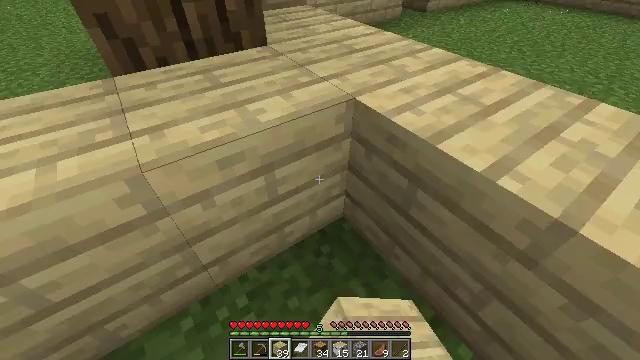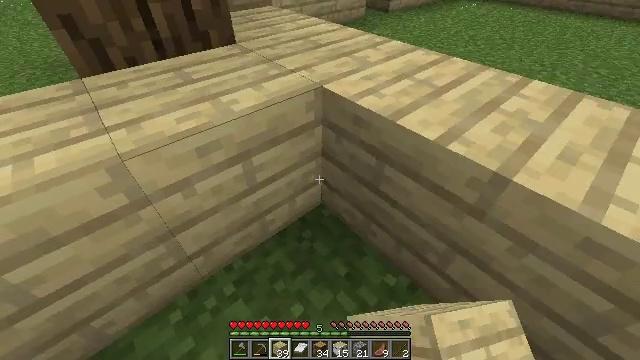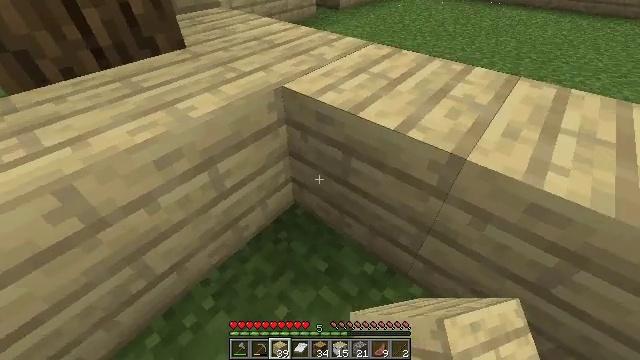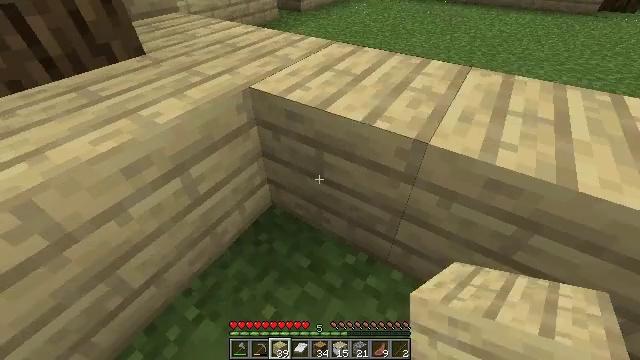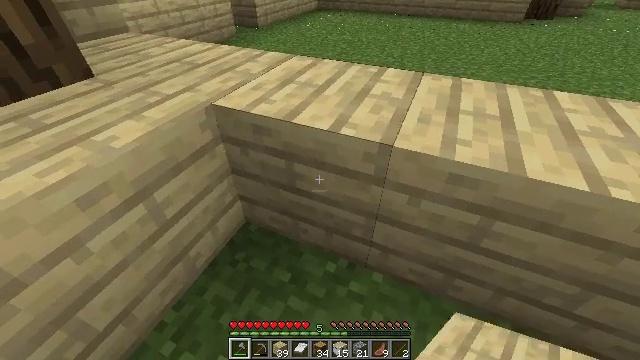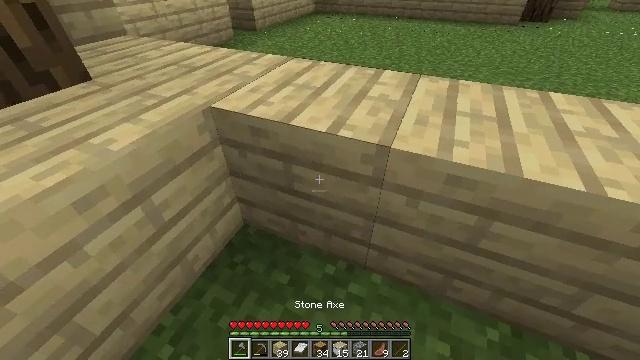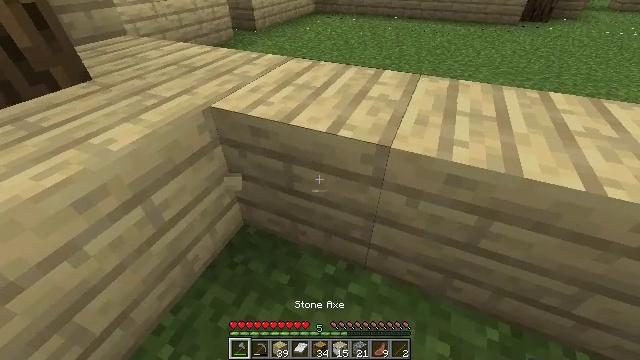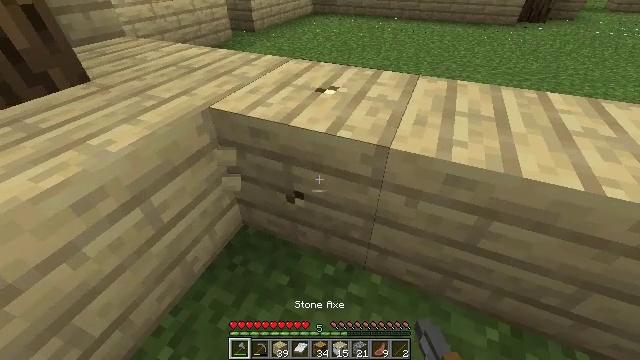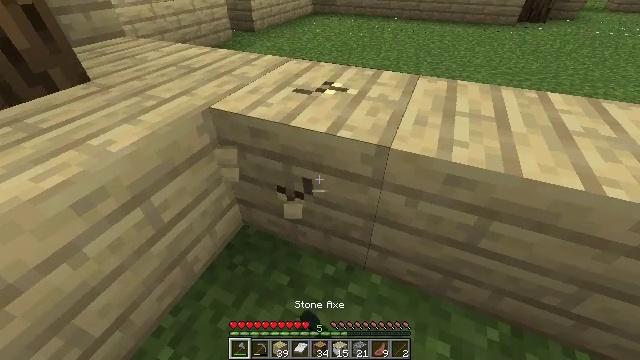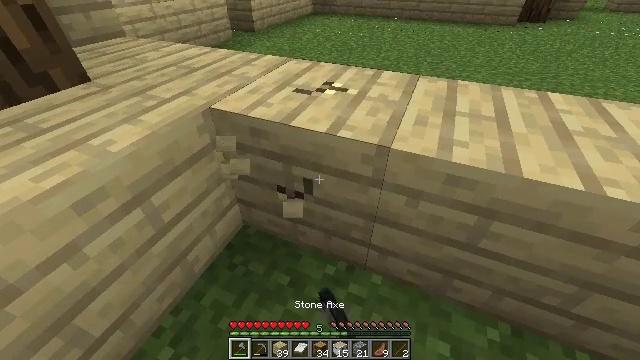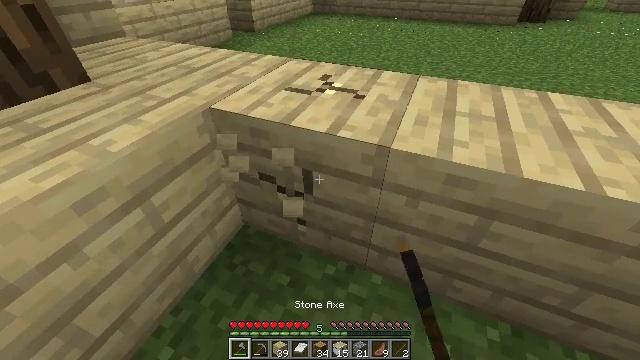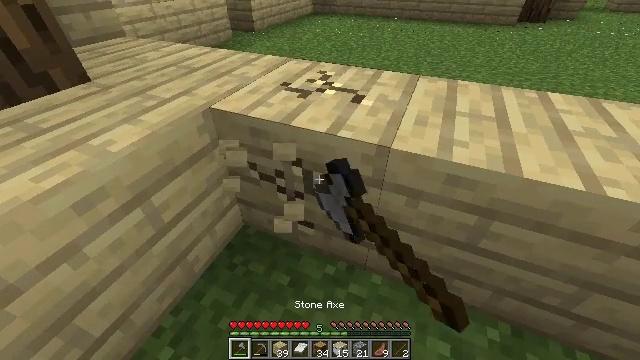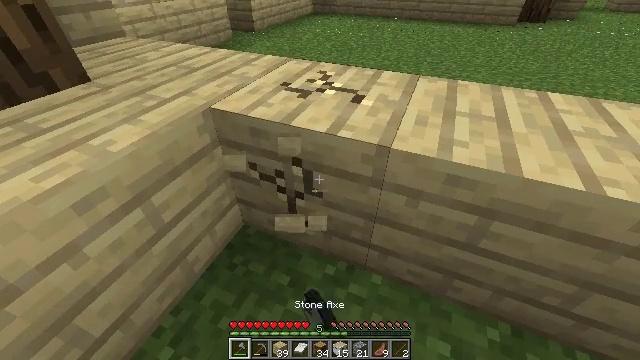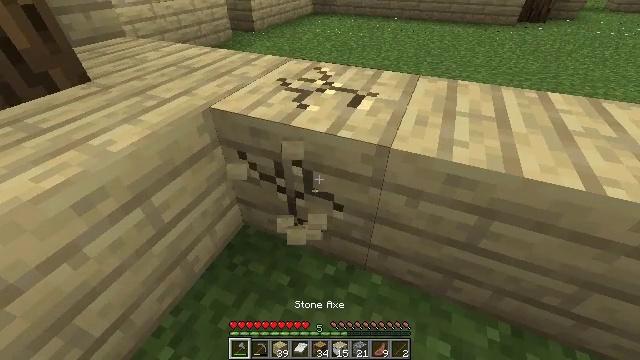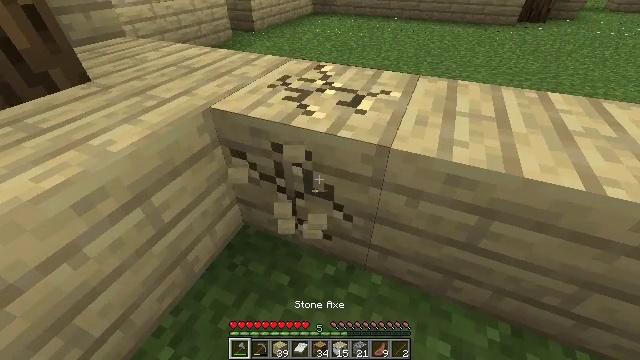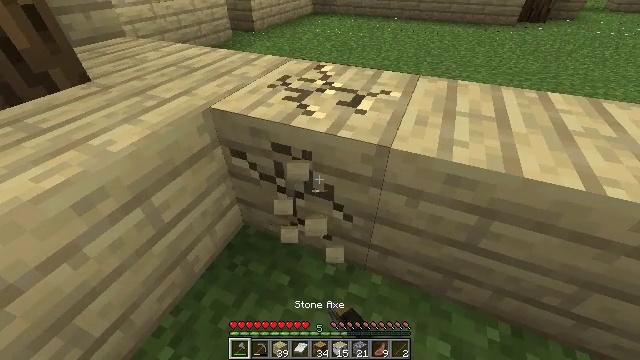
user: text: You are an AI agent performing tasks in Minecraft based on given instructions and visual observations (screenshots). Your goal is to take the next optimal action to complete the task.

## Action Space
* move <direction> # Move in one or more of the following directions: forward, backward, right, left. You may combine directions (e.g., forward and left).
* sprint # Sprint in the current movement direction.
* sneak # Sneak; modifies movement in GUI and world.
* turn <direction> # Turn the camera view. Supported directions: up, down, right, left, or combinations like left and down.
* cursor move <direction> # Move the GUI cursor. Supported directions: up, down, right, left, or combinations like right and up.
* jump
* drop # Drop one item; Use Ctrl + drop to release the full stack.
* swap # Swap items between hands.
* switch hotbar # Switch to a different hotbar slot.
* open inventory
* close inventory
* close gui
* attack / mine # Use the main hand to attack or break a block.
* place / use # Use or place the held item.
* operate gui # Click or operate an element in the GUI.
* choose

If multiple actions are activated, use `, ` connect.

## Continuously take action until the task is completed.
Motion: motion action
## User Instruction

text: Gather some birch planks.
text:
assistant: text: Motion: turn right
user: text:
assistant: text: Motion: turn right
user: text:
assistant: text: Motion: turn right
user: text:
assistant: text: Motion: turn right and up, switch to hotbar 1
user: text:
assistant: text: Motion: switch to hotbar 1
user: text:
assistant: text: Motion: attack / mine, switch to hotbar 1
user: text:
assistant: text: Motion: attack / mine
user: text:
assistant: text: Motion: attack / mine
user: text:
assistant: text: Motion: attack / mine
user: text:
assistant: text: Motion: attack / mine
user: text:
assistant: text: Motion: attack / mine
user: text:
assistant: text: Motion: attack / mine
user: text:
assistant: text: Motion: attack / mine
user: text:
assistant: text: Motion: attack / mine
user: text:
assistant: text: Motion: attack / mine
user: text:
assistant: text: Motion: attack / mine
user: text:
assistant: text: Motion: move forward and move left, attack / mine
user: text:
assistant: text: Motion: move forward and move left, turn right and down, attack / mine
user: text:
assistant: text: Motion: move forward and move left, turn right and down, attack / mine
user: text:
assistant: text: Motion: move forward and move left, turn right and down, attack / mine
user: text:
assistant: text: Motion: move forward and move left, turn right and down, attack / mine
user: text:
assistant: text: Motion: turn right and down, attack / mine
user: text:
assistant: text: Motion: turn right, attack / mine
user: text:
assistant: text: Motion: turn right, attack / mine
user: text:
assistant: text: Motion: turn right, attack / mine
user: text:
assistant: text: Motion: turn right, attack / mine
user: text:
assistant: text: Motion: turn right and up, attack / mine
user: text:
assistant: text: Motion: turn right and up, attack / mine
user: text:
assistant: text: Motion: turn right and up, attack / mine
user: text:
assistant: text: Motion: attack / mine